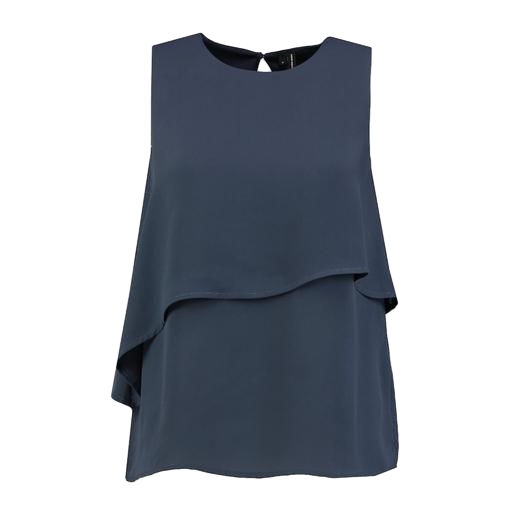
layered tank top, blue sleeveless layered hi-lo top, blue sleeveless top asymmetrical overlay, white background